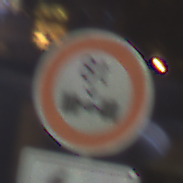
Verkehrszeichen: TatsaechlicheAchslast
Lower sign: RichtungsangabeDurchPfeile2
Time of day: Night
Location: Outdoor (Urban)
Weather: PartlyCloudy
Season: NotSpecified
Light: Artificial